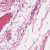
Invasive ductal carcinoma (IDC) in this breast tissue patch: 0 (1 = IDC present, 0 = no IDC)